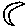
Label: moon